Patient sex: M
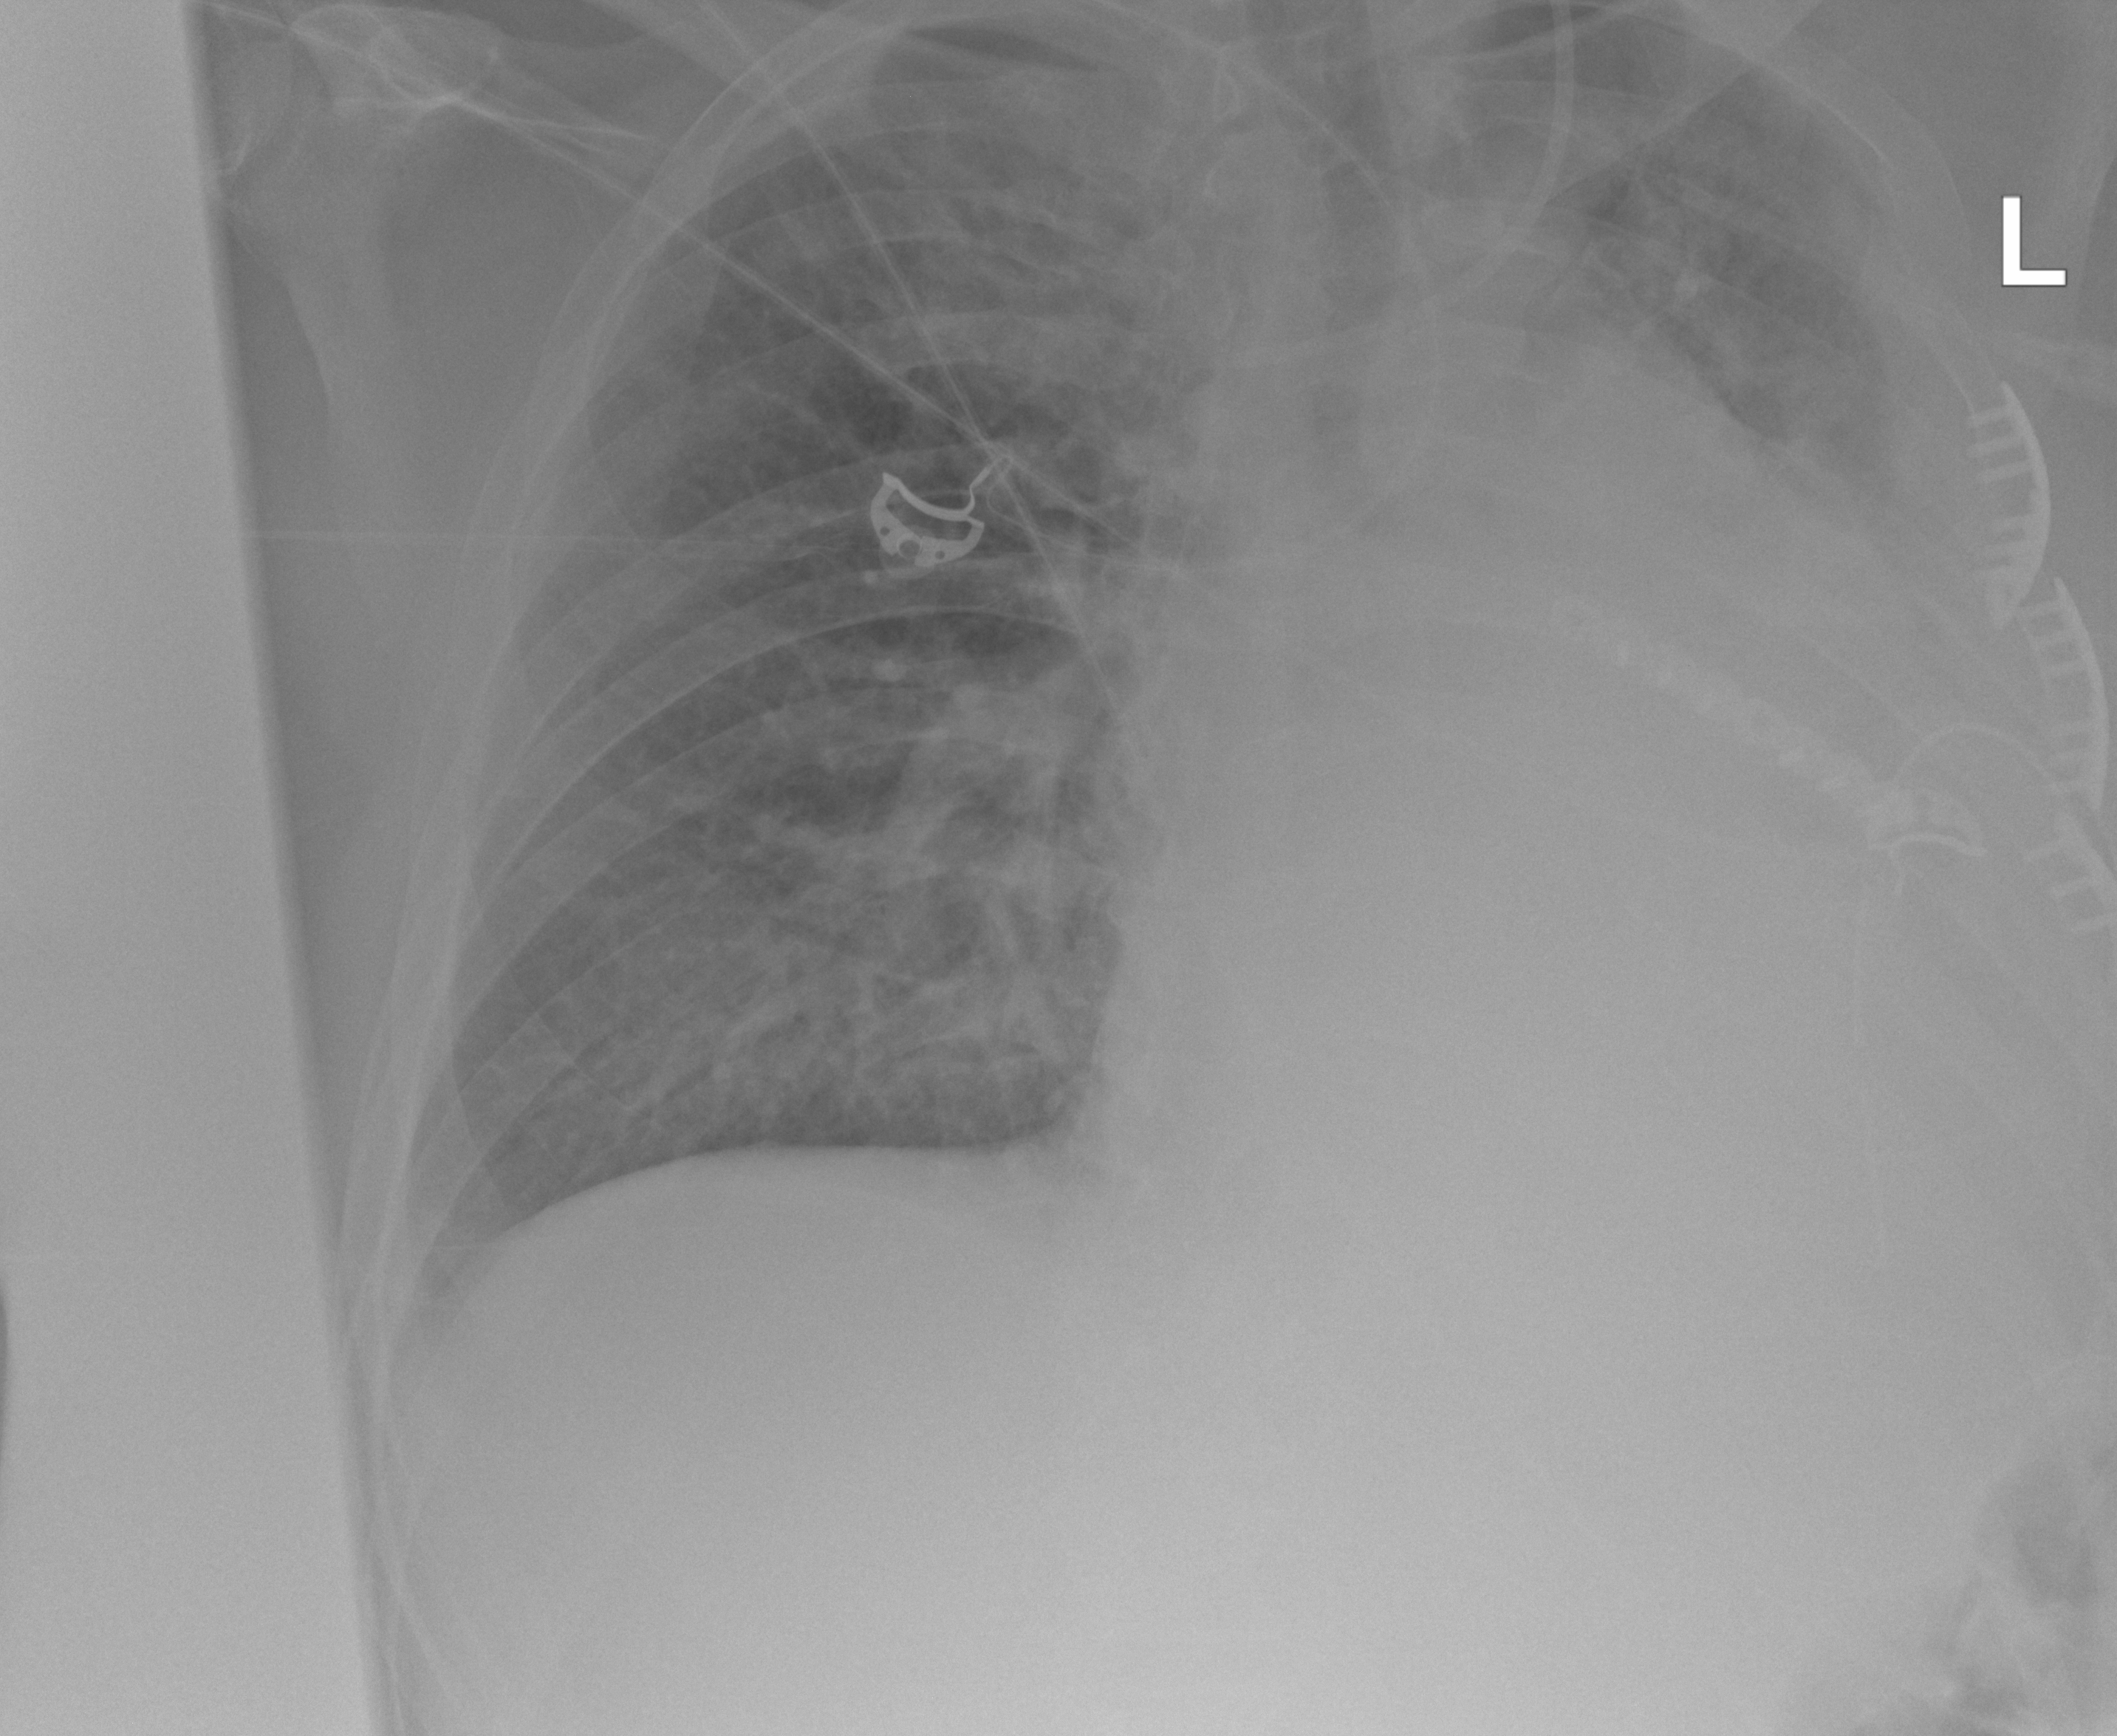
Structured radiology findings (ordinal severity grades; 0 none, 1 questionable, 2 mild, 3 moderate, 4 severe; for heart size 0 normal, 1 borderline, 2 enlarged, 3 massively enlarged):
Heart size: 3
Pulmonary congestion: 2
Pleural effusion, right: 1
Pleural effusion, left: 2
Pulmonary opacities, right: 2
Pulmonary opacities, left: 2
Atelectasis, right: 0
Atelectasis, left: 2